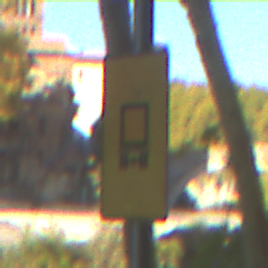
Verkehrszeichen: KennzeichnungspflichtigeFahrzeugeGefaehrlicheGueterOhnePfeilsymbol
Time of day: Midday
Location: Outdoor (Urban)
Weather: Clear
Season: NotSpecified
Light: Natural